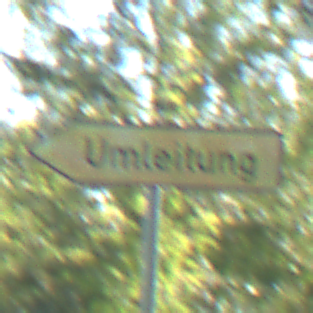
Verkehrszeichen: UmleitungswegweiserLinksweisend
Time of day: MorningAfternoon
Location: Outdoor (Nature)
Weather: Clear
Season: NotSpecified
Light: Natural